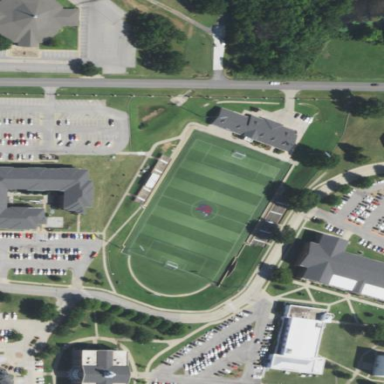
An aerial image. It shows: Soccer pitch designated for leisure and sports activities.